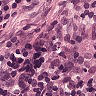
Metastatic tissue present: no